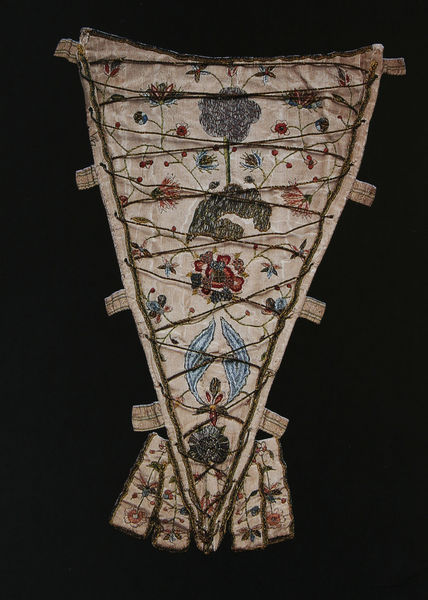
Titel: Stecker
Standort: Kyoto (Japan)
Institution: Kyoto Costume Institute
Schlagwörter: baum, blau, blätter, flügel, laub, lendenschurz, schurz, umhang, weiß, bäume, dreieck, gelb, grün, ocker, stadt, äste, blume, blumen, braun, brust, bunt, frau, hell, hintergrund, kleid, schwarz, türkis, blüte, blüten, dame, gras, gürtel, rasen, rose, rosen, rot, tuch, wiese, beige, mode, muster, ornament, teppich, alt, band, kleidung, leinen, mensch, samt, ast, erde, natur, zweige, bestickt, figur, fransen, gewand, schnur, schnüre, stickerei, stoff, blatt, pflanze, pflanzen, borte, rosa, seide, engel, ranken, sattel, kopfbedeckung, japan, mieder, flagge, heiß, formen, lila, detail, riemen, büste, dekor, floral, ornamente, verzierung, streifen, faden, sticken, bauch, rüschen, naht, blumenwiese, foto, gemustert, stile, eng, lappen, kreuz, form, stengel, tasche, flora, ranke, stück, wappen, bustier, farbfoto, geschnürt, diagonale, korsett, zipfel, besatz, stickereien, gestickt, zier, fäden, gewebe, borde, textil, verbunden, fotographie, streben, dreieckig, baumwolle, knüpfen, netz, verzierungen, korsage, gekreuzt, motive, teil, schnürung, schüren, nähte, jute, stricke, einsatz, schnürre, schlaufen, zottel, ösen, öse, brustschild, aisatisch, kyoto, laschen, aufnäher, body, tokyo, korset, stickerrei, schnüren, stodd, kultgegenstand, scnüren, stoffeinsath, verzierunen, über kreuz